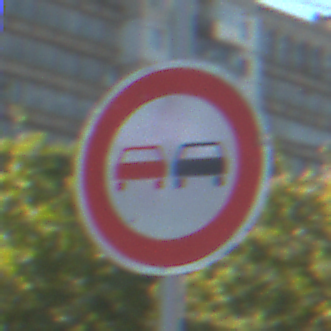
Verkehrszeichen: Ueberholverbot
Umgebung: Outdoor, Urban
Tageszeit: Midday
Wetter: Clear
Licht: Natural
Jahreszeit: NotSpecified
Kontrast: HighContrast